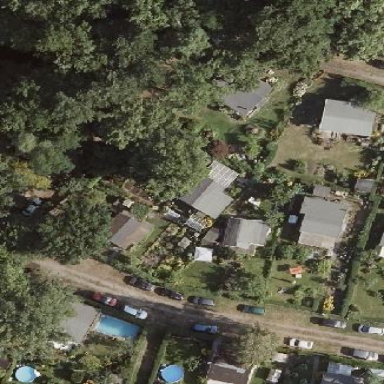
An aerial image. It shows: Plot within allotments.